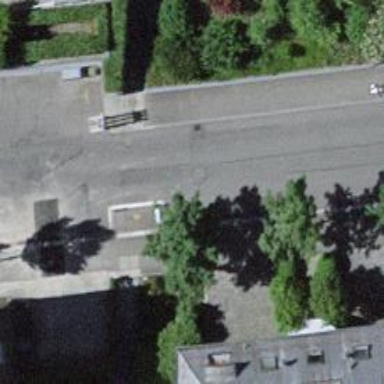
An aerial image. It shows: Concrete footway.